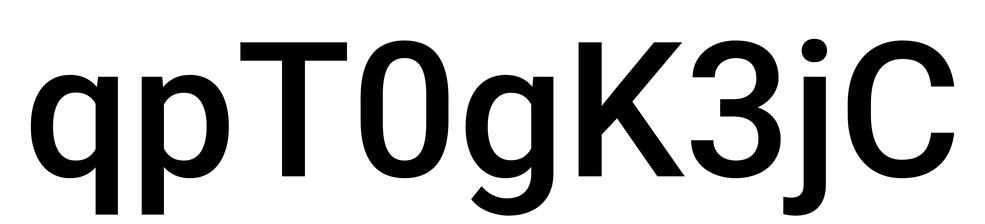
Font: Roboto_Medium